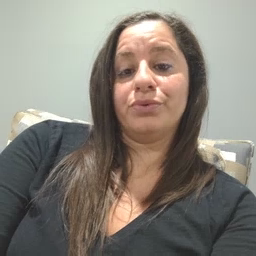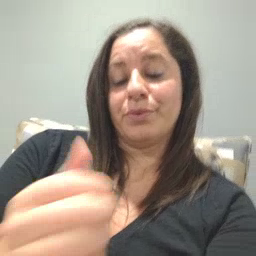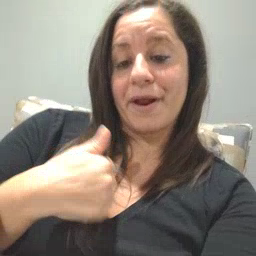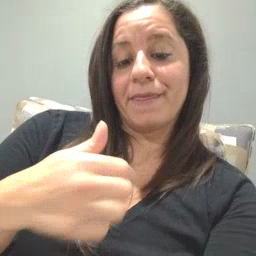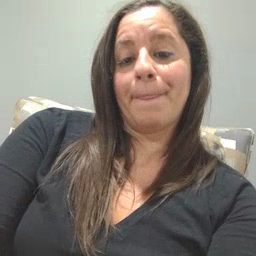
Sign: bath